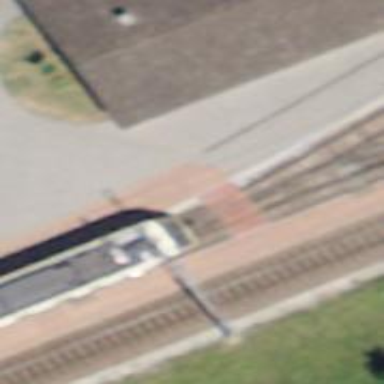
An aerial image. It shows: Crossing for the railway.